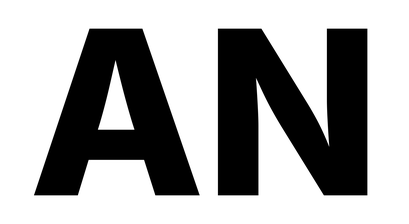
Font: Inter_ExtraBold